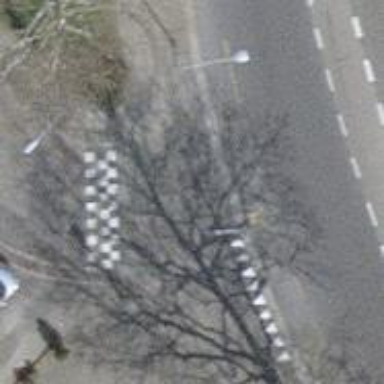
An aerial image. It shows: Unmarked crossing with traffic calming table.